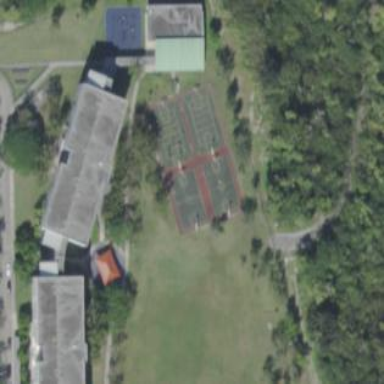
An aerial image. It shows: Basketball court located in leisure land pitch.